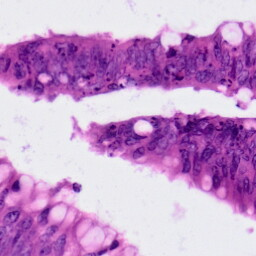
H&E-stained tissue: Colon